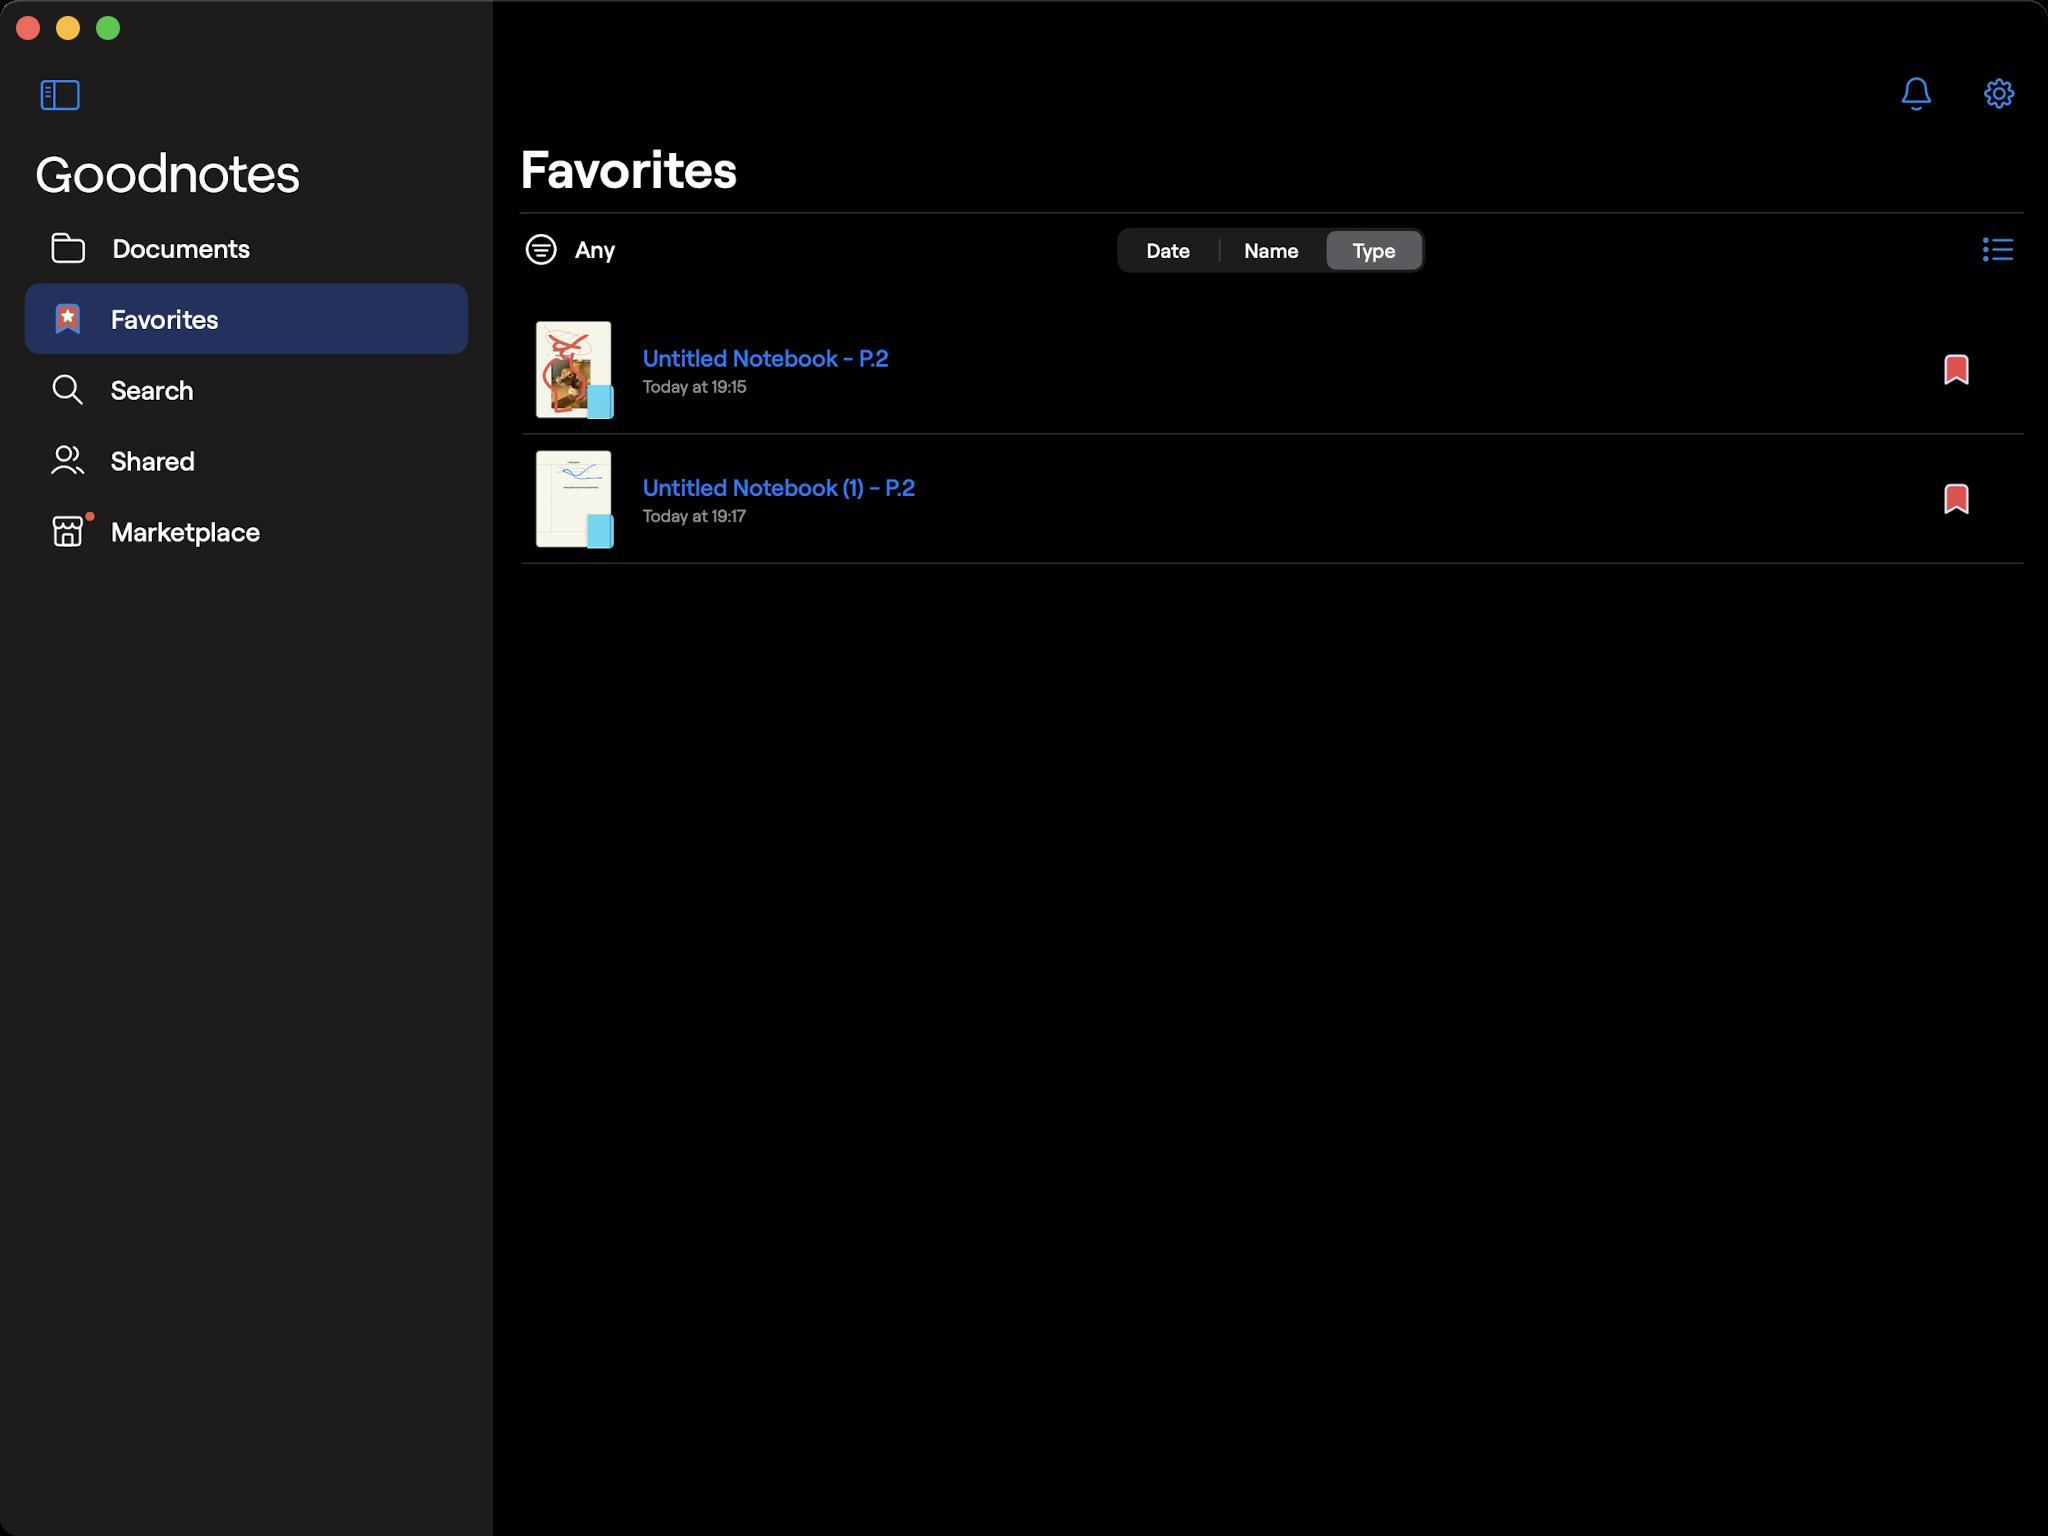
Accessibility tree:
{"name": "Favorites", "role": "AXWindow", "description": null, "role_description": "standard window", "value": null, "position": "352.00;95.00", "size": "1024;768", "children": [{"name": null, "role": "AXGroup", "description": null, "role_description": "group", "value": null, "position": "0.00;0.00", "size": "1024;768", "children": [{"name": null, "role": "AXGroup", "description": null, "role_description": "group", "value": null, "position": "0.00;0.00", "size": "1024;28", "children": []}, {"name": null, "role": "AXGroup", "description": null, "role_description": "group", "value": null, "position": "0.00;0.00", "size": "1024;15", "children": []}, {"name": null, "role": "AXGroup", "description": null, "role_description": "group", "value": null, "position": "0.00;0.00", "size": "1024;768", "children": [{"name": null, "role": "AXGroup", "description": null, "role_description": "group", "value": null, "position": "-77.00;0.00", "size": "323;768", "children": [{"name": null, "role": "AXGroup", "description": null, "role_description": "Nav bar", "value": null, "position": "-77.00;27.72", "size": "323;38", "children": [{"name": null, "role": "AXButton", "description": "Hide Sidebar", "role_description": "button", "value": null, "position": "10.01;30.03", "size": "40;34", "children": []}]}, {"name": null, "role": "AXGroup", "description": null, "role_description": "group", "value": null, "position": "-77.00;0.00", "size": "323;768", "children": [{"name": null, "role": "AXGroup", "description": null, "role_description": "group", "value": null, "position": "-77.00;0.00", "size": "323;768", "children": [{"name": null, "role": "AXGroup", "description": null, "role_description": "collection", "value": null, "position": "0.00;66.22", "size": "246;702", "children": [{"name": null, "role": "AXStaticText", "description": "Documents", "role_description": "text", "value": null, "position": "12.32;106.26", "size": "222;35", "children": []}, {"name": null, "role": "AXStaticText", "description": "Favorites", "role_description": "text", "value": null, "position": "12.32;141.68", "size": "222;35", "children": []}, {"name": null, "role": "AXStaticText", "description": "Search", "role_description": "text", "value": null, "position": "12.32;177.10", "size": "222;35", "children": []}, {"name": null, "role": "AXStaticText", "description": "Shared", "role_description": "text", "value": null, "position": "12.32;212.52", "size": "222;35", "children": []}, {"name": null, "role": "AXStaticText", "description": "Marketplace", "role_description": "text", "value": null, "position": "12.32;247.94", "size": "222;35", "children": []}]}]}]}]}, {"name": null, "role": "AXSplitter", "description": null, "role_description": "splitter", "value": 24.060150146484375, "position": "246.40;0.00", "size": "1;768", "children": []}, {"name": null, "role": "AXGroup", "description": null, "role_description": "Nav bar", "value": null, "position": "247.56;27.72", "size": "777;79", "children": [{"name": null, "role": "AXButton", "description": "Notifications", "role_description": "button", "value": null, "position": "940.56;30.03", "size": "35;34", "children": []}, {"name": null, "role": "AXButton", "description": "Menu", "role_description": "button", "value": null, "position": "982.13;30.03", "size": "33;34", "children": []}, {"name": null, "role": "AXHeading", "description": "Favorites", "role_description": "heading", "value": null, "position": "259.88;67.76", "size": "109;33", "children": []}]}, {"name": null, "role": "AXGroup", "description": null, "role_description": "group", "value": null, "position": "247.56;0.00", "size": "777;768", "children": [{"name": null, "role": "AXGroup", "description": null, "role_description": "group", "value": null, "position": "247.56;0.00", "size": "777;768", "children": [{"name": null, "role": "AXGroup", "description": null, "role_description": "collection", "value": null, "position": "247.56;0.00", "size": "777;768", "children": [{"name": null, "role": "AXGroup", "description": null, "role_description": "group", "value": null, "position": "261.41;113.96", "size": "55;22", "children": [{"name": null, "role": "AXButton", "description": "Filter", "role_description": "button", "value": null, "position": "261.41;113.96", "size": "55;22", "children": []}]}, {"name": null, "role": "AXTabGroup", "description": null, "role_description": "tab group", "value": null, "position": "558.63;113.96", "size": "154;22", "children": [{"name": null, "role": "AXRadioButton", "description": "Date", "role_description": "tab", "value": 0, "position": "558.63;113.96", "size": "51;22", "children": []}, {"name": null, "role": "AXRadioButton", "description": "Name", "role_description": "tab", "value": 0, "position": "610.23;113.96", "size": "51;22", "children": []}, {"name": null, "role": "AXRadioButton", "description": "Type", "role_description": "tab", "value": 1, "position": "661.82;113.96", "size": "51;22", "children": []}]}, {"name": null, "role": "AXGroup", "description": null, "role_description": "group", "value": null, "position": "987.53;113.96", "size": "23;22", "children": [{"name": null, "role": "AXButton", "description": "List view", "role_description": "button", "value": null, "position": "987.53;113.96", "size": "23;22", "children": []}]}, {"name": null, "role": "AXStaticText", "description": "Document Untitled Notebook - P.2, Favorited", "role_description": "text", "value": null, "position": "259.88;152.46", "size": "752;65", "children": []}, {"name": null, "role": "AXStaticText", "description": "Document Untitled Notebook (1) - P.2, Favorited", "role_description": "text", "value": null, "position": "259.88;217.14", "size": "752;65", "children": []}]}]}]}]}]}, {"name": null, "role": "AXButton", "description": null, "role_description": "close button", "value": null, "position": "7.00;6.00", "size": "14;16", "children": []}, {"name": null, "role": "AXButton", "description": null, "role_description": "full screen button", "value": null, "position": "47.00;6.00", "size": "14;16", "children": [{"name": null, "role": "AXGroup", "description": null, "role_description": "group", "value": null, "position": "47.00;6.00", "size": "14;16", "children": [{"name": null, "role": "AXGroup", "description": null, "role_description": "group", "value": null, "position": "47.00;6.00", "size": "14;16", "children": []}]}]}, {"name": null, "role": "AXButton", "description": null, "role_description": "minimize button", "value": null, "position": "27.00;6.00", "size": "14;16", "children": []}]}